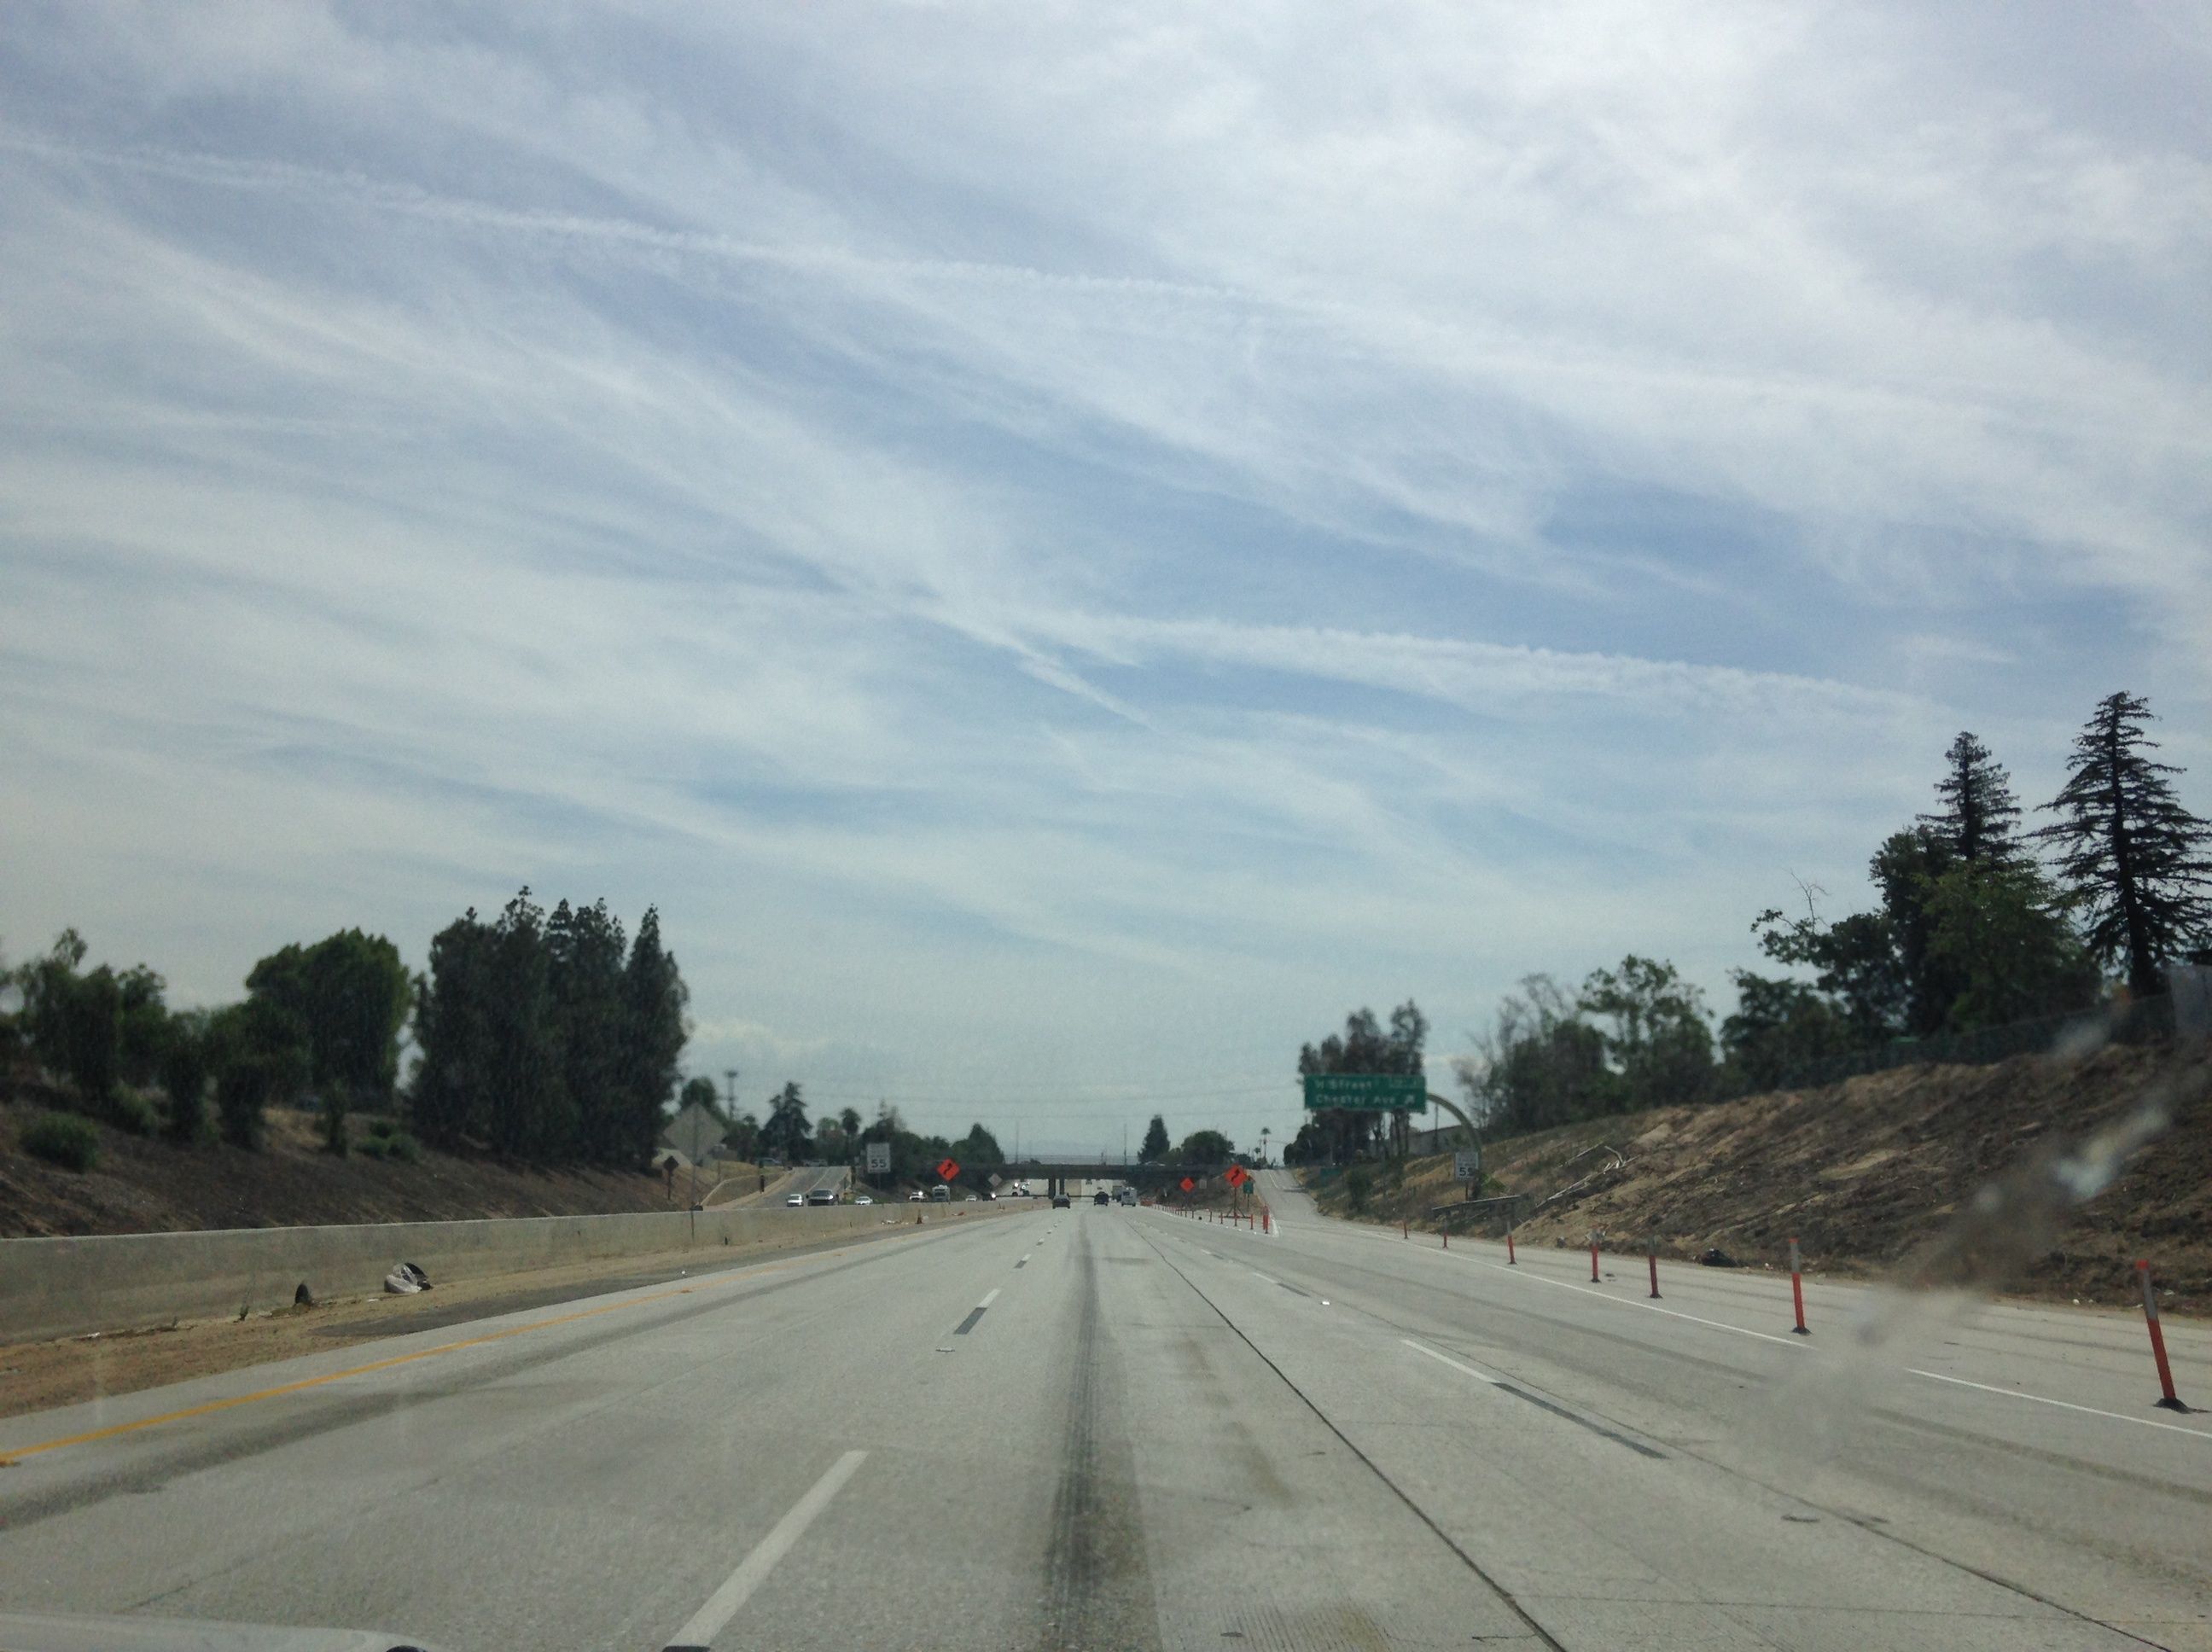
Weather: cloudy
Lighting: day
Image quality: good
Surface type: driving surface
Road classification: motorway_link, motorway
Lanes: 3, 2, 4
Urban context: urban centre
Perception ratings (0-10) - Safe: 0.68, Lively: 1.38, Beautiful: 3.66, Boring: 6, Depressing: 7.26, Wealthy: 2.99